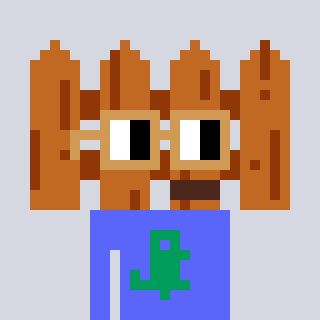
a pixel art character with square brown glasses, a fence-shaped head and a purple-colored body on a cool background